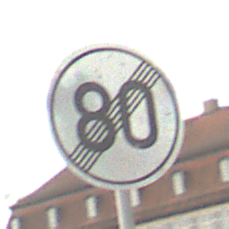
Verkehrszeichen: EndeGeschwindigkeit80
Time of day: MorningAfternoon
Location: Outdoor (Suburban)
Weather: Overcast
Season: NotSpecified
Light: Natural